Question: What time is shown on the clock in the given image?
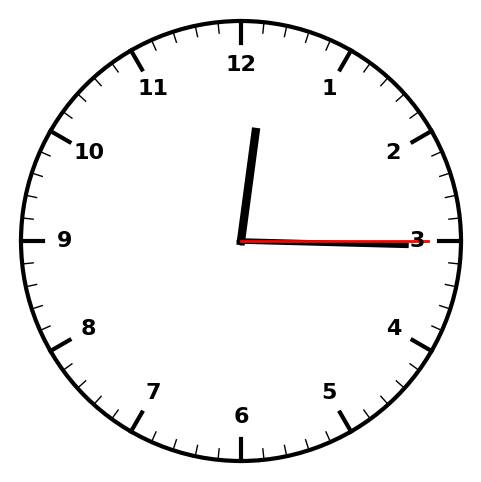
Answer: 12:15:15